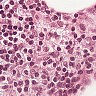
Metastatic tissue present: no